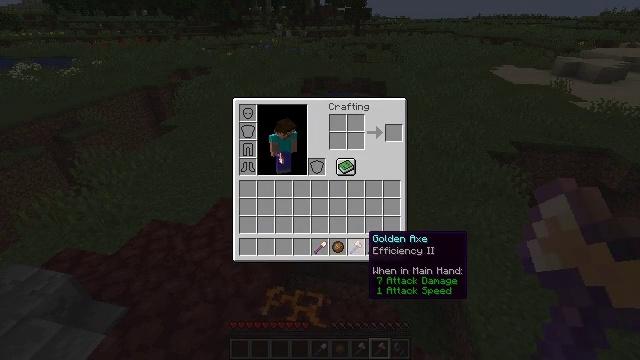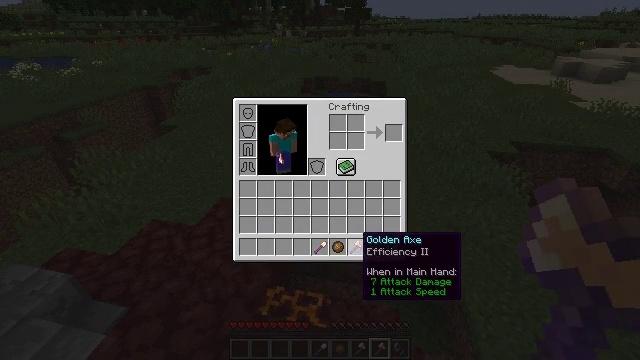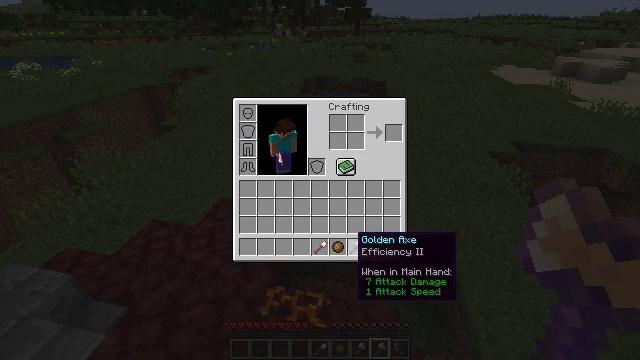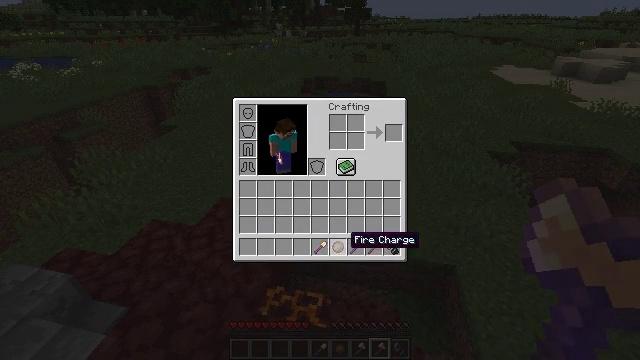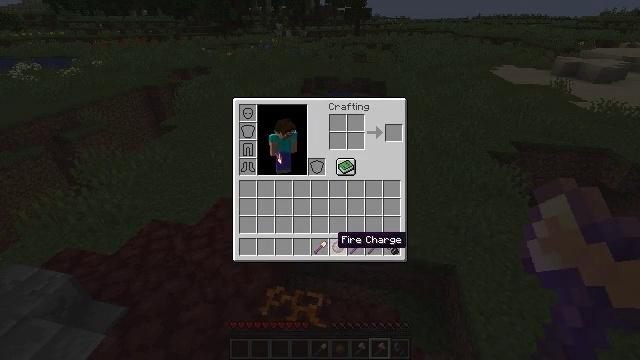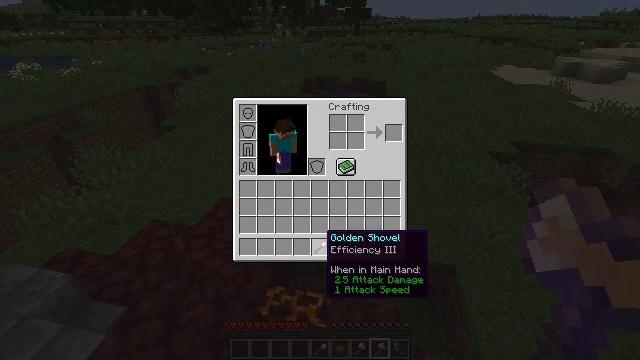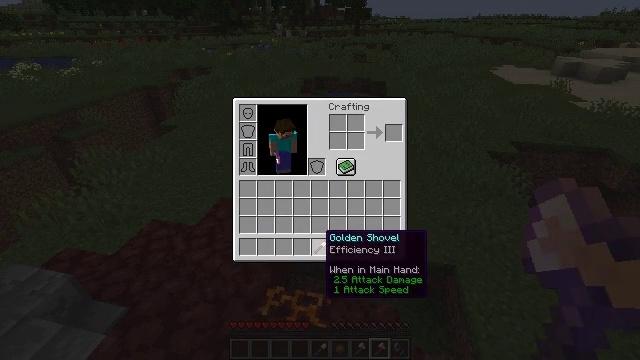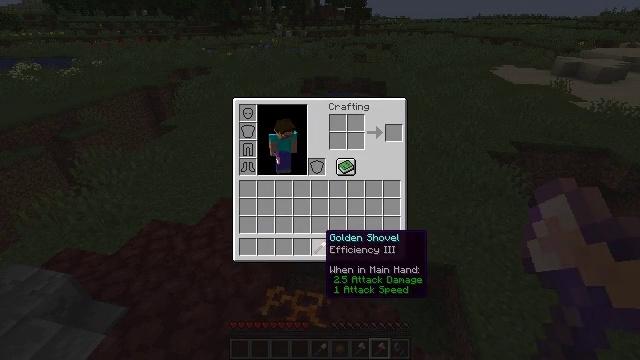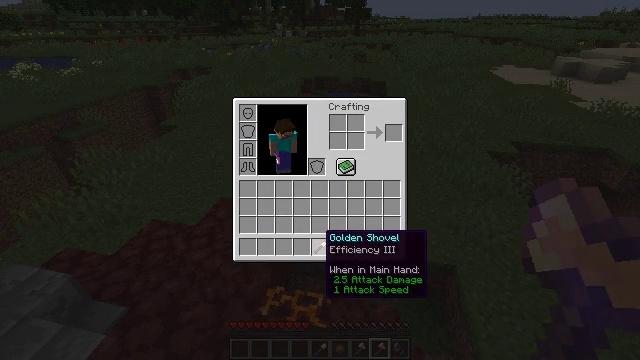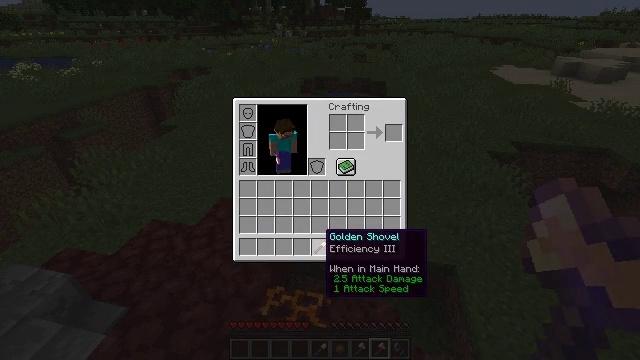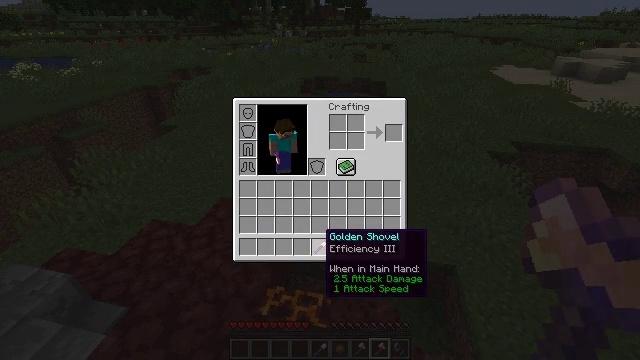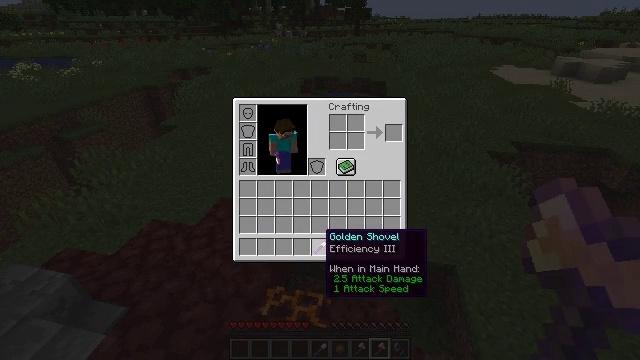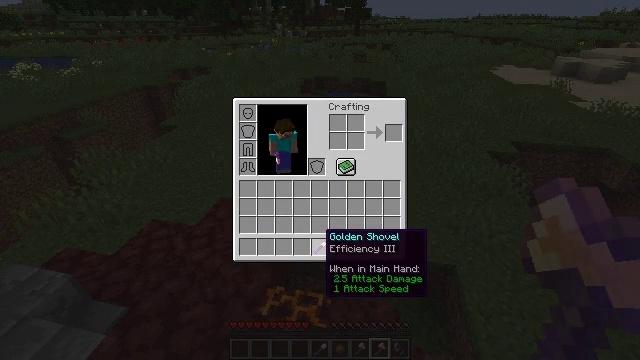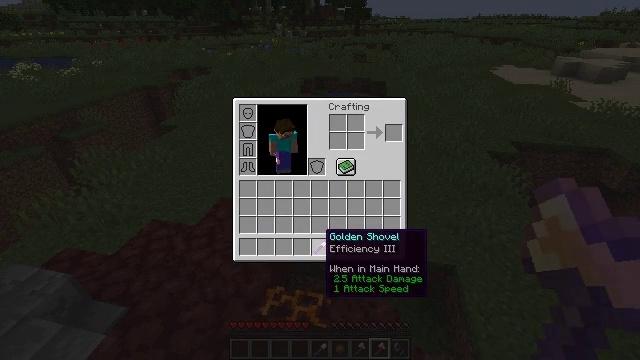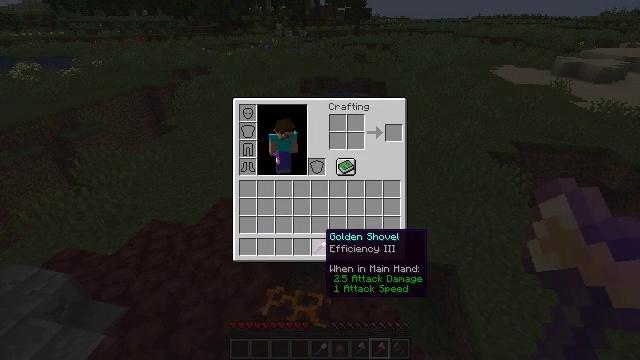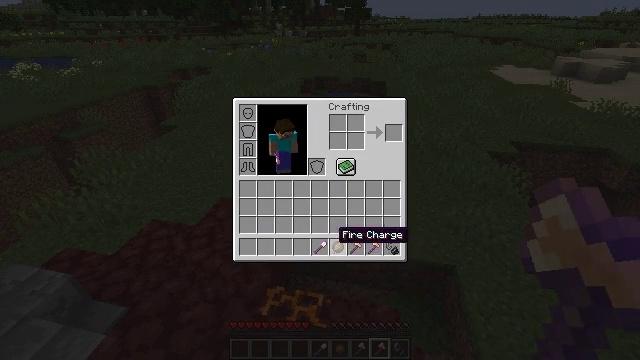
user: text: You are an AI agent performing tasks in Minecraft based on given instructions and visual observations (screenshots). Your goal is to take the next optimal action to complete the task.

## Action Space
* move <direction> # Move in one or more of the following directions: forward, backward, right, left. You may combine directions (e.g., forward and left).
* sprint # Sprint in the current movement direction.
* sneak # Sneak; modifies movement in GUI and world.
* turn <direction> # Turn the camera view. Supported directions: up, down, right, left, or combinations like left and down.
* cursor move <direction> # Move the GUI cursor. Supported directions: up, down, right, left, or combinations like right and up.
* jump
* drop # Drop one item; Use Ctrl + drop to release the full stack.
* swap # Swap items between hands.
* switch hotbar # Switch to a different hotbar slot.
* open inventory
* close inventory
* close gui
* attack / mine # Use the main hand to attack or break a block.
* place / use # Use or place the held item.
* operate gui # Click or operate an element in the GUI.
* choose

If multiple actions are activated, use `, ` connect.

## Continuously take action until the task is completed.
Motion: motion action
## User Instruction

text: Chop down the oak log.
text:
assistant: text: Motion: no_op
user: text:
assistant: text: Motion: no_op
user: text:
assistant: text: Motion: cursor move left
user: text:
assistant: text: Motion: cursor move left
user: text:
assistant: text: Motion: cursor move left
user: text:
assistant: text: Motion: no_op
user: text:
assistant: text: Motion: no_op
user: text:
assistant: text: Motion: no_op
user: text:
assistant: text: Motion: no_op
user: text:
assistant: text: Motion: no_op
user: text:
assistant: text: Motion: no_op
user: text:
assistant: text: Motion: no_op
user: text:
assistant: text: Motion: no_op
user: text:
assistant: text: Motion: no_op
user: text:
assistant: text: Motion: cursor move right
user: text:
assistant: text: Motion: cursor move right
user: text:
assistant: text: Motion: no_op
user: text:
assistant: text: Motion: no_op
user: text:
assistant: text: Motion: no_op
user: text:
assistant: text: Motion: no_op
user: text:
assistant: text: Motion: no_op
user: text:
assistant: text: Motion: no_op
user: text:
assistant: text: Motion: no_op
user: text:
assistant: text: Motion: no_op
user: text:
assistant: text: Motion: no_op
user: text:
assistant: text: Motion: no_op
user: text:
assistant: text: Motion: no_op
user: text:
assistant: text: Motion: no_op
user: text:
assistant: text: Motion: no_op
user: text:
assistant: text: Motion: no_op